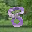
Label: 8